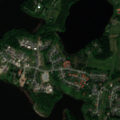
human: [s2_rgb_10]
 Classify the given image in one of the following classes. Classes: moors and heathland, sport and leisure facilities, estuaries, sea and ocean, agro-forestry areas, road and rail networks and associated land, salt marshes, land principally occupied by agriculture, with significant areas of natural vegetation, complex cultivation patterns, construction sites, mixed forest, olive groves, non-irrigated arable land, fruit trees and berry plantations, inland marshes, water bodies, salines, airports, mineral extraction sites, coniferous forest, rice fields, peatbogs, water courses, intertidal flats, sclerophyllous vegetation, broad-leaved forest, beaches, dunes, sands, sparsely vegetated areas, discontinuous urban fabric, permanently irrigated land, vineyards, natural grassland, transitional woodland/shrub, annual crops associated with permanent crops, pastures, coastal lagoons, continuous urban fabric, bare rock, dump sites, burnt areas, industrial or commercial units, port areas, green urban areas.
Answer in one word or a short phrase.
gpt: discontinuous urban fabric, non-irrigated arable land, land principally occupied by agriculture, with significant areas of natural vegetation, broad-leaved forest, water bodies